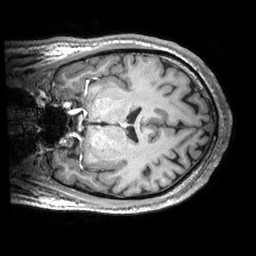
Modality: T1w
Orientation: coronal
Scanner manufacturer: siemens
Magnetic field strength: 3 T
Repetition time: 2.53 s
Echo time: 0.00288 s